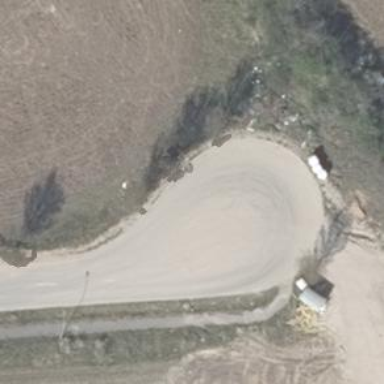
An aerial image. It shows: Turning circle on the road.